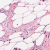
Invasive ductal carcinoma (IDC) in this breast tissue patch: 0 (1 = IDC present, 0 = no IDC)